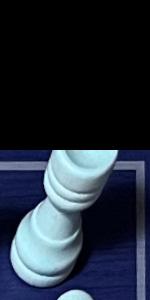
Label: Rook_White